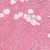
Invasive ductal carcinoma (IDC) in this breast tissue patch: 0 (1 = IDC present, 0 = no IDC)